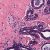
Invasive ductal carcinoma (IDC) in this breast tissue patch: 0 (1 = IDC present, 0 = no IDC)